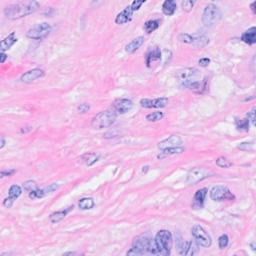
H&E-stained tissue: Breast